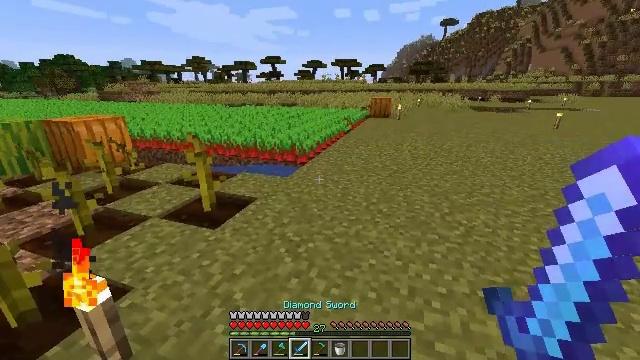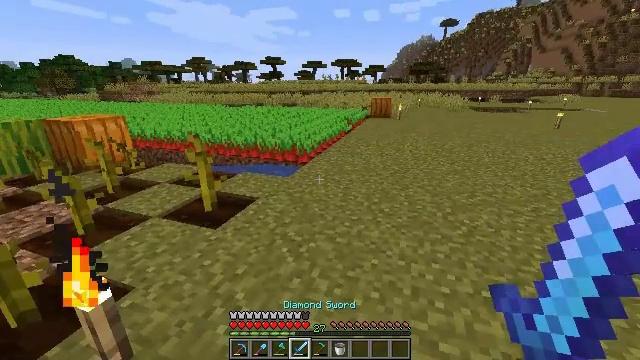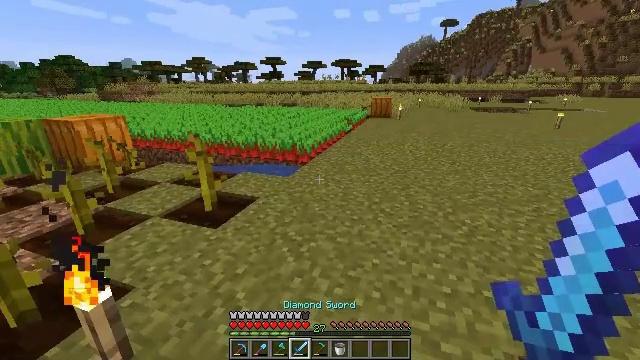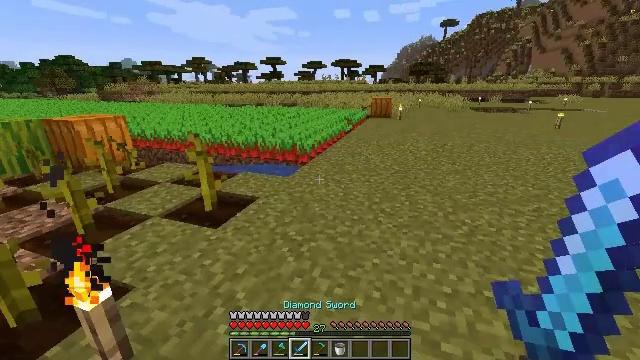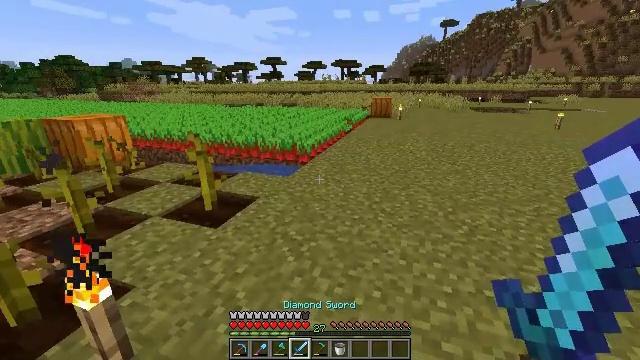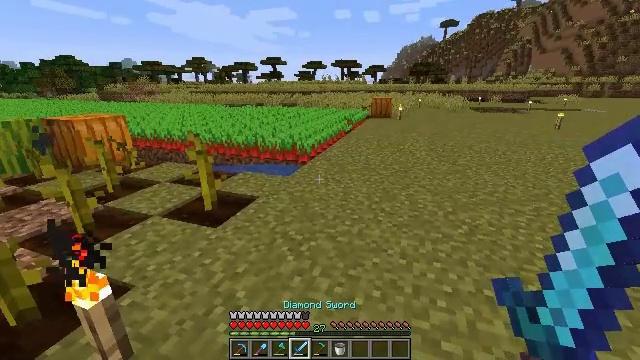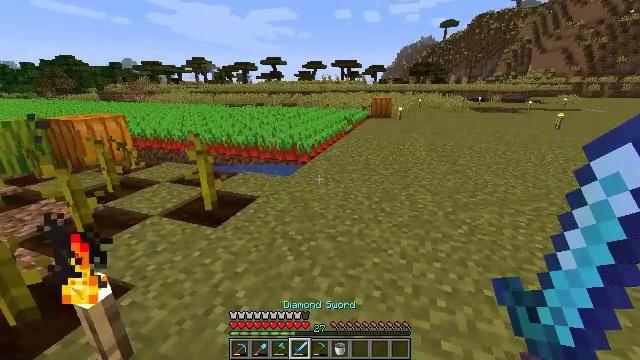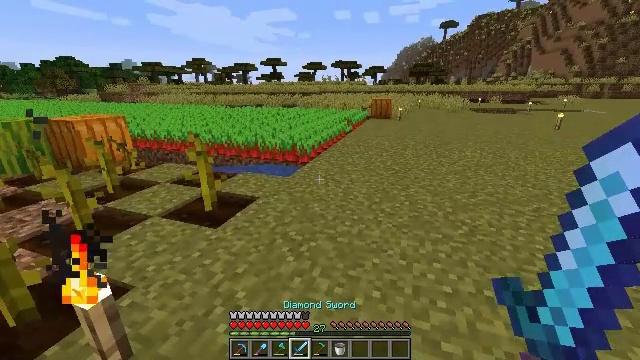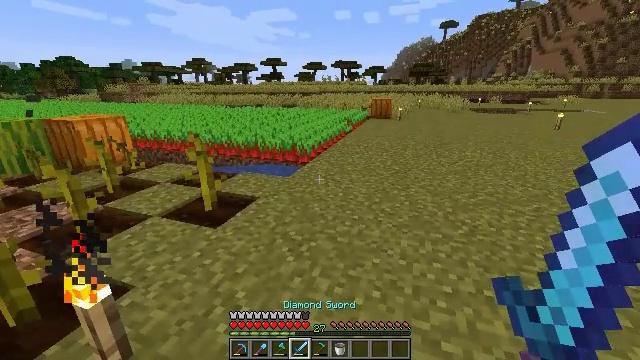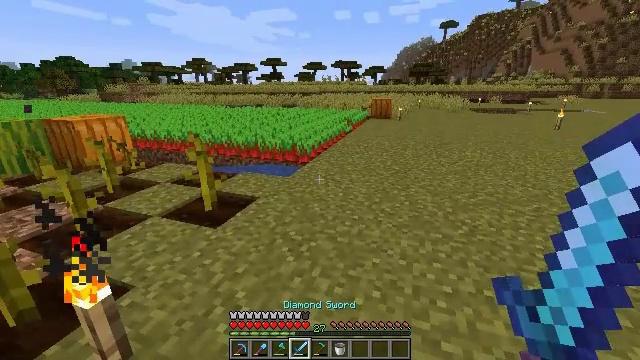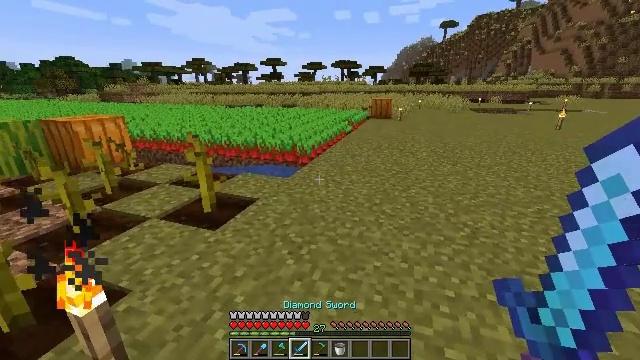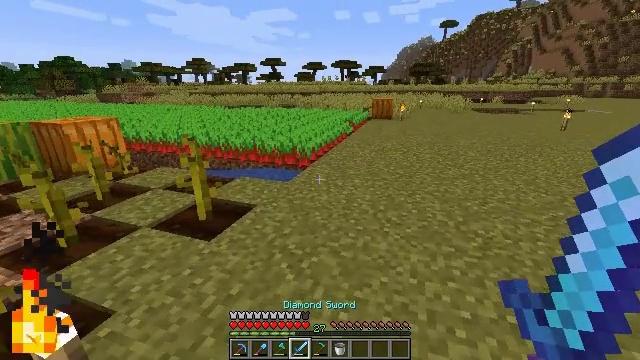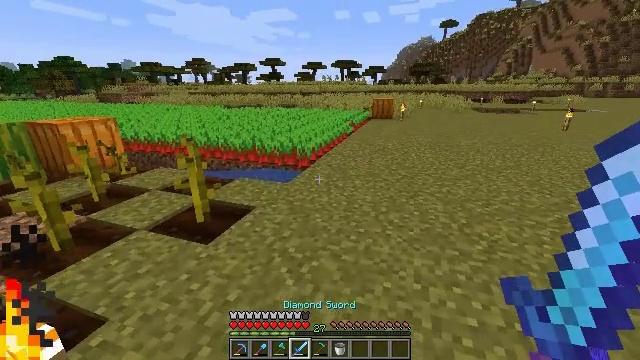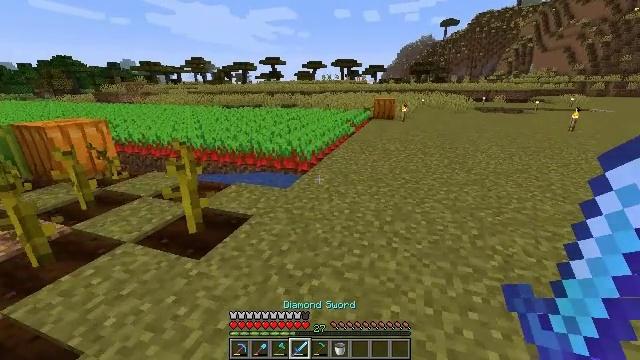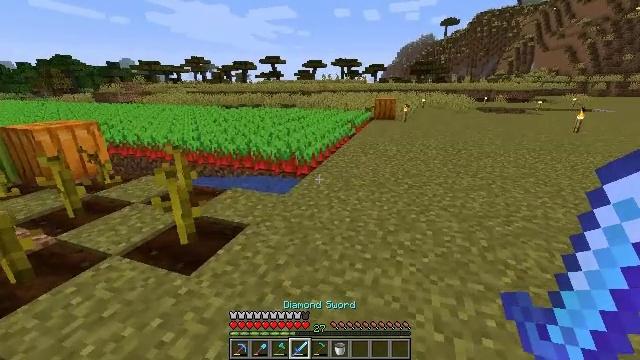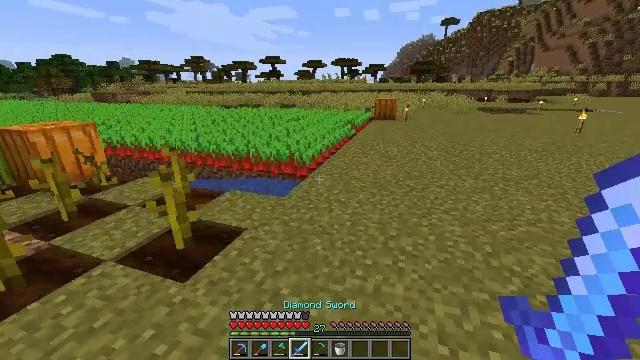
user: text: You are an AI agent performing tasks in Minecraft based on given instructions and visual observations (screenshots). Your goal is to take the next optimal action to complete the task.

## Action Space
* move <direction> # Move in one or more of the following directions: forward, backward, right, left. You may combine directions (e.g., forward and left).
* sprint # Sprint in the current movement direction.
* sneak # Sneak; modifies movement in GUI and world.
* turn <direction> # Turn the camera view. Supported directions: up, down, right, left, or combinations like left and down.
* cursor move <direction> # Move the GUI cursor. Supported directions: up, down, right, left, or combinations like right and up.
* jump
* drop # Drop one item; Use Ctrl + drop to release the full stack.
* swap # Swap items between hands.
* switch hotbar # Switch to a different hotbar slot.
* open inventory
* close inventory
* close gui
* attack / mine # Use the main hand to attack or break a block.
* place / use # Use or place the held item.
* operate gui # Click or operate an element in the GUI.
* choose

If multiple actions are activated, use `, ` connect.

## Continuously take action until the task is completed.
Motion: motion action
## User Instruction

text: Mine the pumpkin from the ground.
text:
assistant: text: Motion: no_op
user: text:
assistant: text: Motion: no_op
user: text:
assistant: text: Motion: no_op
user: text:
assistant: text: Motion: no_op
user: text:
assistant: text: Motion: no_op
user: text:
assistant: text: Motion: no_op
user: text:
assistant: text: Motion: no_op
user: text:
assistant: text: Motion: no_op
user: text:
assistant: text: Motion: no_op
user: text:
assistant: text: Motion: move forward
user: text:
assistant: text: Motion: move forward
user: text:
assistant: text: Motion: move forward
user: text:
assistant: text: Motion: move forward
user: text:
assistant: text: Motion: move forward
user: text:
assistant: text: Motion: move forward
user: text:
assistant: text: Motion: move forward
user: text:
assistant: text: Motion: move forward
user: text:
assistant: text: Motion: move forward
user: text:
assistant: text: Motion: move forward
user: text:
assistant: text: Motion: move forward
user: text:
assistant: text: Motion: move forward
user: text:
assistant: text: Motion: move forward
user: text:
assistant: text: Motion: move forward and move right
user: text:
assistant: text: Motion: move forward and move right
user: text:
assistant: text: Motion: move forward and move right
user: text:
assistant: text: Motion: move forward and move right
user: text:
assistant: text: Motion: move forward and move right
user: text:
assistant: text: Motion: move forward and move right
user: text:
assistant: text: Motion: move forward and move right
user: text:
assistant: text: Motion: move forward and move right